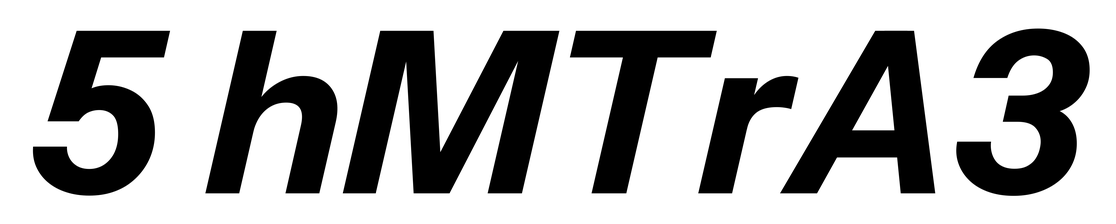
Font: InstrumentSans-Italic_Bold_Italic